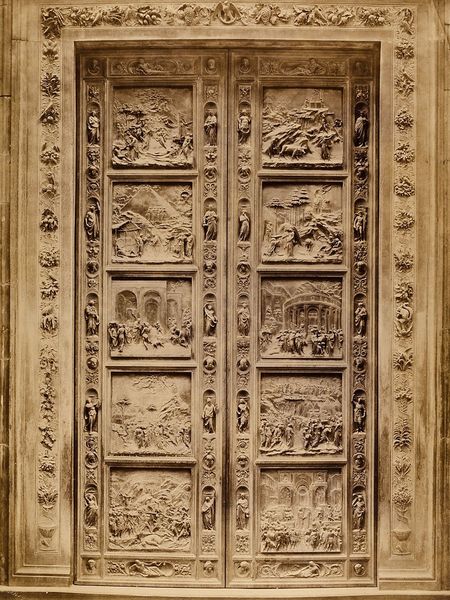
Titel: Serie der Bronzetüren am Baptisterium San Giovanni in Florenz
Künstler: Giacomo Brogi
Standort: Hamburg
Institution: Museum für Kunst und Gewerbe Hamburg
Schlagwörter: ornamente, foto, fotografie, photographie, dom, kathedrale, photo, portal, dorfkirche, details, basilika, baptisterium, kirchenbau, architekturfotografie, ausstattung, albumin, san, lichtbild, sachfotografie, historische, giovanni, stadtkirche, architekturphotographie, bildwerke, angewandte und bildende kunst, hessische systematik, schwarzweißpositivverfahren, silbersalzverfahren, schwarzweißfotografie, gebäude, örtlichkeit, straße, stätte, objektstudien, sachphotographie, albuminpapier, paradiestür